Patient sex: F
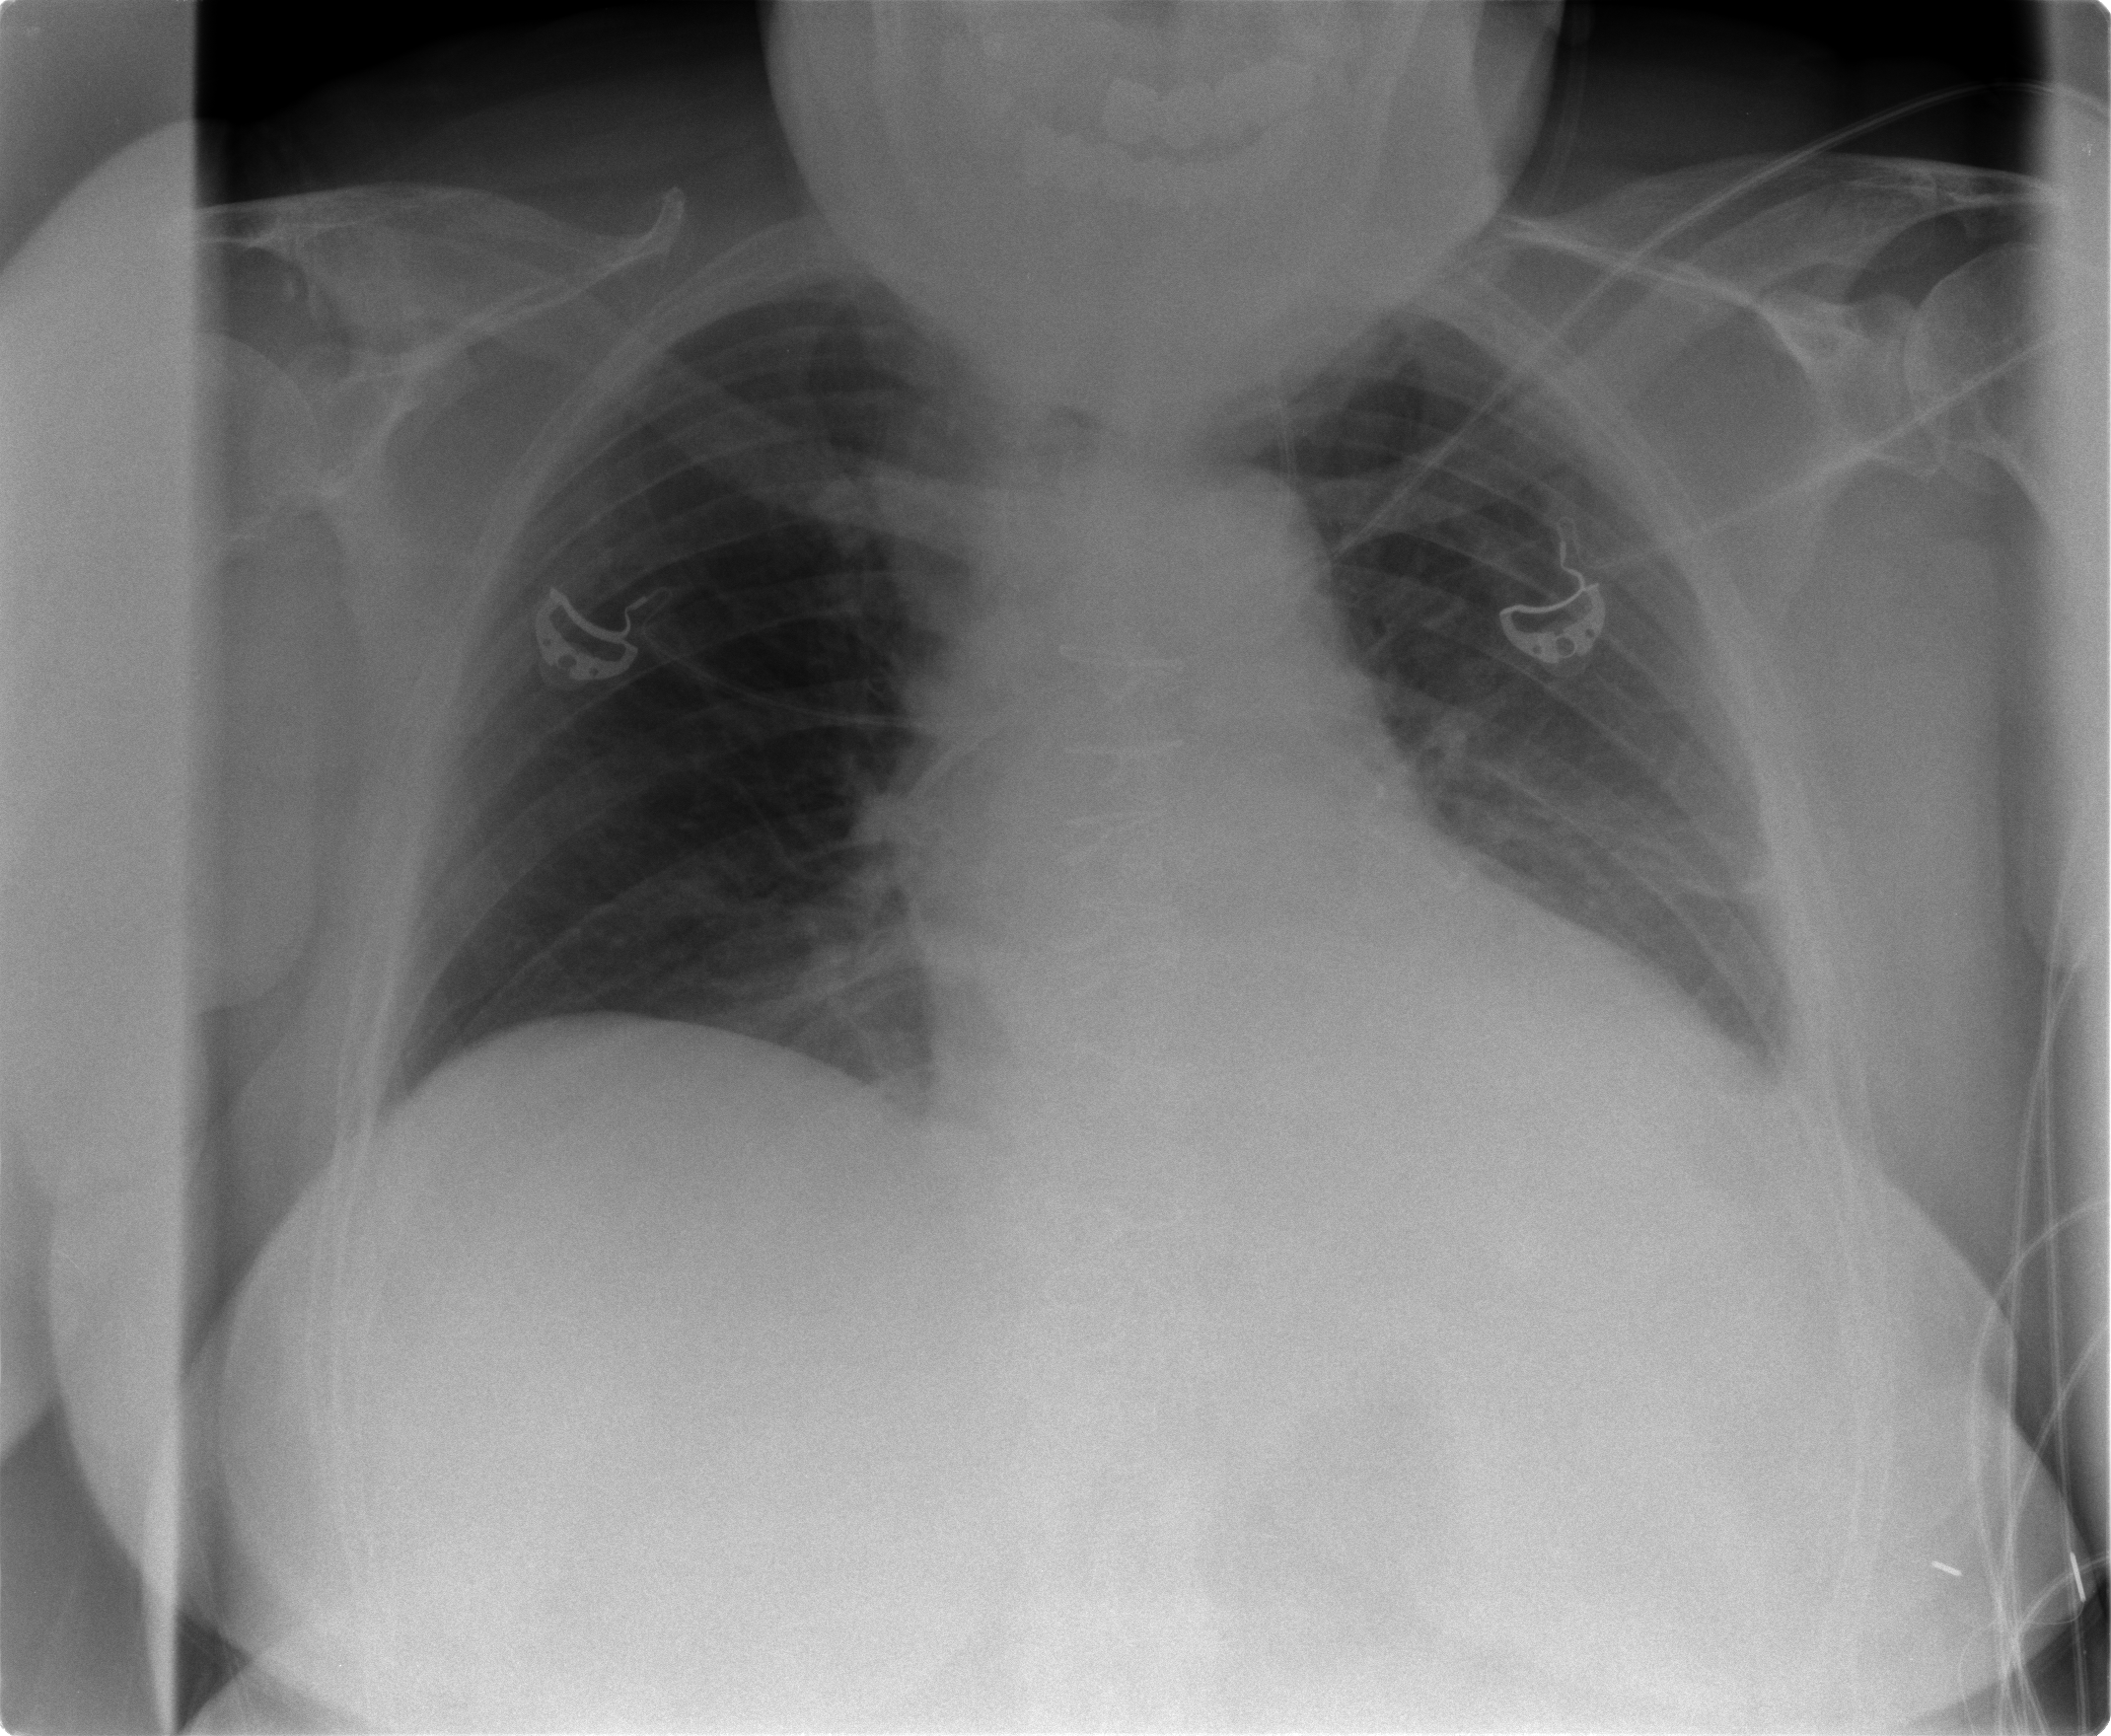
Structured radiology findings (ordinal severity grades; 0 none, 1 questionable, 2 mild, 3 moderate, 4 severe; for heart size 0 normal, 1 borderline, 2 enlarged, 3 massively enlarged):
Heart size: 1
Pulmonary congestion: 0
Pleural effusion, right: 0
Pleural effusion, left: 1
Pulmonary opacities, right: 0
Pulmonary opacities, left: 0
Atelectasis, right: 0
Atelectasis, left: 2